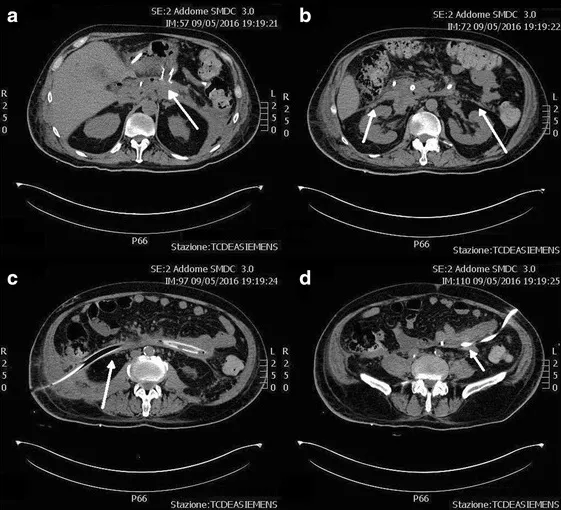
A-d CT scans after VARD. After transgastric necrosectomy, VARD, and percutaneous drainage, all the retroperitoneal necrotic collections dramatically reduced (arrows).
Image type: radiology (ct)